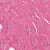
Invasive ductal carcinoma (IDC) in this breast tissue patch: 0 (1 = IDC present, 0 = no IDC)